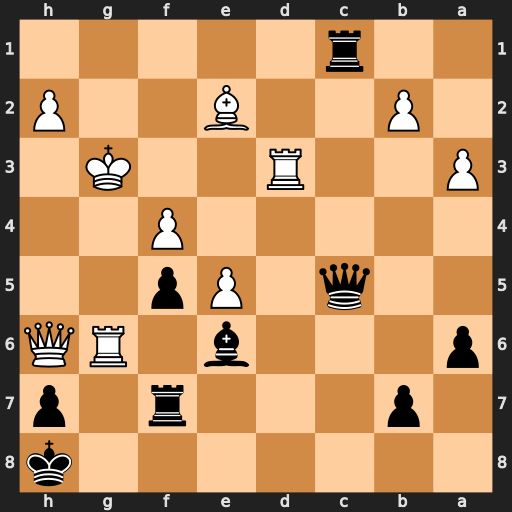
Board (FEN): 7k/1p3r1p/p3b1RQ/2q1Pp2/5P2/P2R2K1/1P2B2P/2r5
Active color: b
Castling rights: -
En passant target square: -
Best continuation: Rg1+ Kh4 Rxg6 Rd8+ Rg8